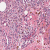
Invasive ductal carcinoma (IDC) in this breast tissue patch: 0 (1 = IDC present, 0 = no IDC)